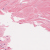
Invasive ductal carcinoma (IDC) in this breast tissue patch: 0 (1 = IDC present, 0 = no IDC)